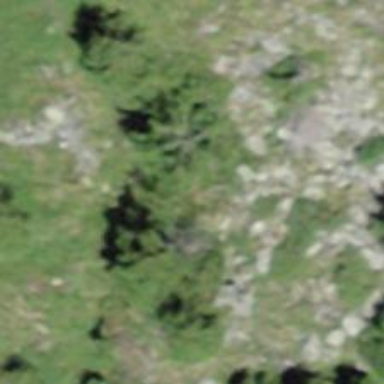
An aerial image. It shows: Needle-leaved tree in natural setting.